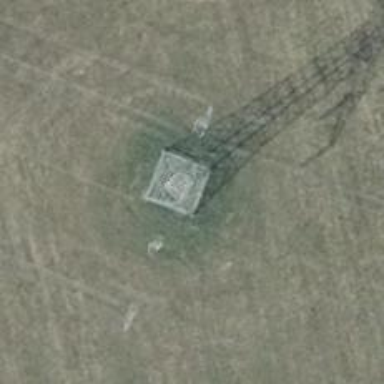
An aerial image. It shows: Power tower.